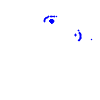
Particle: electron